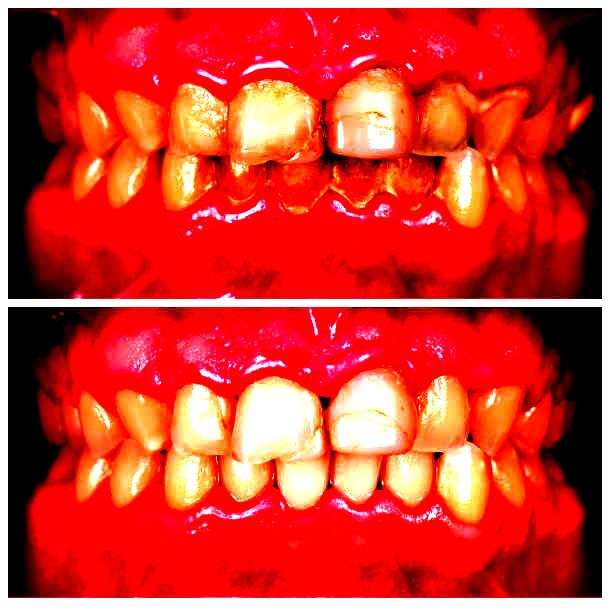
Condition: Gingivitis